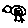
Label: bird